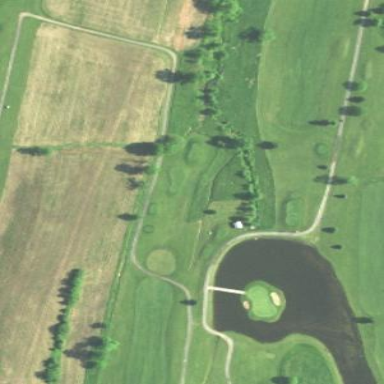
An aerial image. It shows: Area of rough grass used for golf.